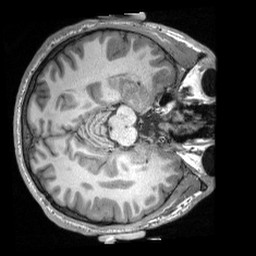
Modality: T1w
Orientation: axial
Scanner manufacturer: siemens
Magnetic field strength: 3 T
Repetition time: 2.3 s
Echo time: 0.00308 s